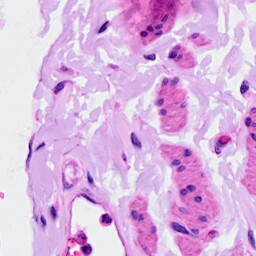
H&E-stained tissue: Ovarian